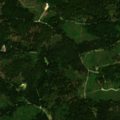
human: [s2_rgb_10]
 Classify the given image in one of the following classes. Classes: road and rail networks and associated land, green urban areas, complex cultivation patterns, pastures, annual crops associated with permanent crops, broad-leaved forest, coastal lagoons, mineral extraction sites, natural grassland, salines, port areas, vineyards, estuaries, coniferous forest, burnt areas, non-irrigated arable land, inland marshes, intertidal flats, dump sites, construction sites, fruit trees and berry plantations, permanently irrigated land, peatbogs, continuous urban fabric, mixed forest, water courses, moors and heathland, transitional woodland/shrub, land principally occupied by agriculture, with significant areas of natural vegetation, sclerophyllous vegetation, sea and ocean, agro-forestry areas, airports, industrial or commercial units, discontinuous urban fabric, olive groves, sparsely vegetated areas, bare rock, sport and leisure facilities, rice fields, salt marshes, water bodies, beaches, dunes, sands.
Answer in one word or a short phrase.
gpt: coniferous forest, transitional woodland/shrub